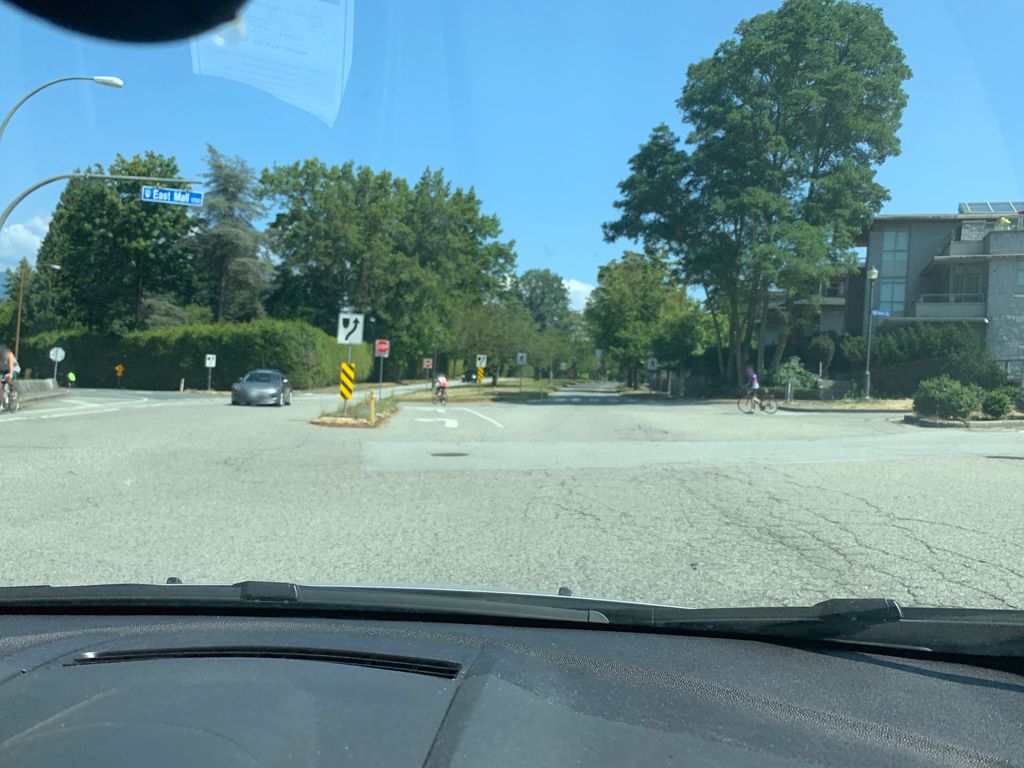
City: vancouver